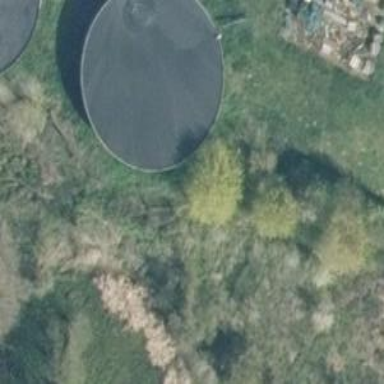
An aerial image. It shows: Storage tank that is man-made.